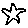
Label: star